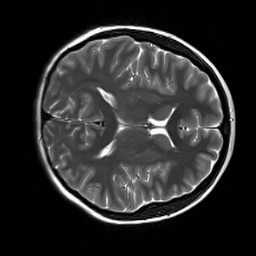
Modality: T2w
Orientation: axial
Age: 19
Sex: female
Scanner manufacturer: siemens
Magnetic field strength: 3 T
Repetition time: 7 s
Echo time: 0.09 s